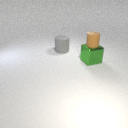
large green metal cube to the right of large gray rubber cylinder